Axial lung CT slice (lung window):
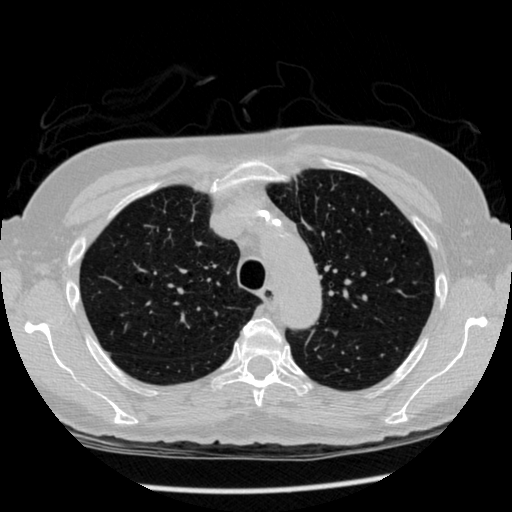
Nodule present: no